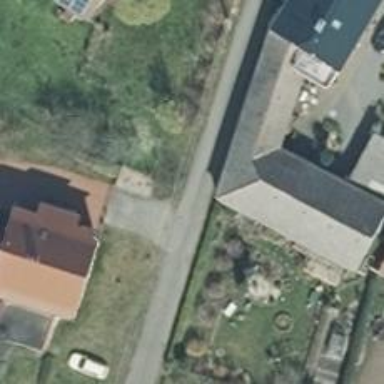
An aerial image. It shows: Residential road with asphalt surface.